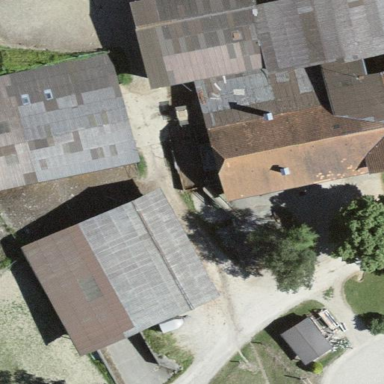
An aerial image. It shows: Rural barn.